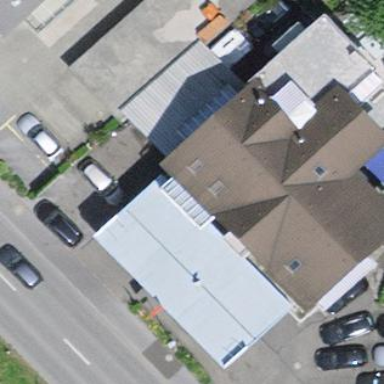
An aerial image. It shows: View of roof of building.